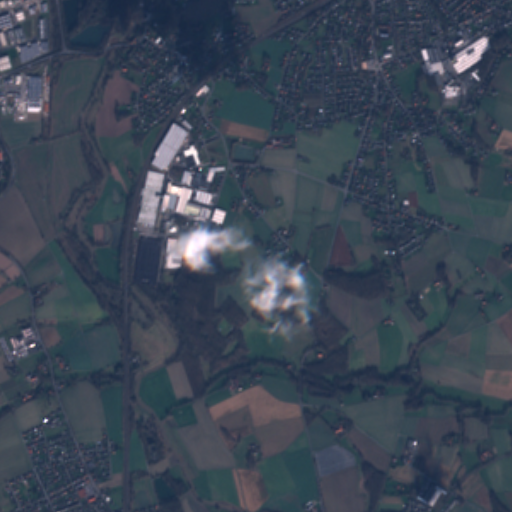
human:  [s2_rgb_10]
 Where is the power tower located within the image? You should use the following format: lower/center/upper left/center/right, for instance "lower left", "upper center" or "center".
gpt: The power tower is located in the upper left of the image.
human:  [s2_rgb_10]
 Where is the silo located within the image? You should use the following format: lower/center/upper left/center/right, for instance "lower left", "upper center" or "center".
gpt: The silo is located in the lower center of the image.
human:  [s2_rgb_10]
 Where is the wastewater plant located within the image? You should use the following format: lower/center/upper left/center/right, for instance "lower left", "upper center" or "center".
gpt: The wastewater plant is located in the lower left of the image.
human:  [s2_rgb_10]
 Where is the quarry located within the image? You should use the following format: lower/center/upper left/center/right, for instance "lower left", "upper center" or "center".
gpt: There is no quarry in the image.